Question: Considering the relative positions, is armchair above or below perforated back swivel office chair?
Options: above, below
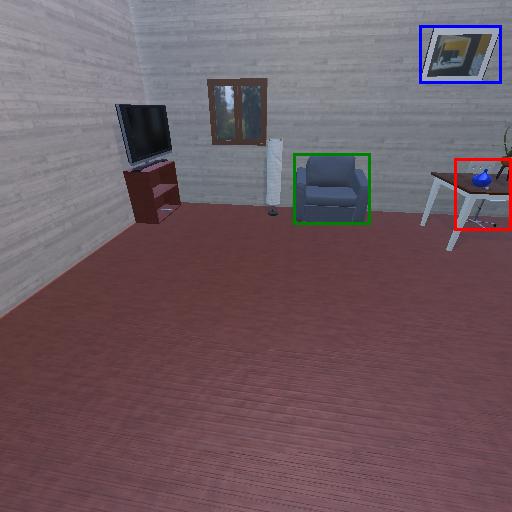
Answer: above